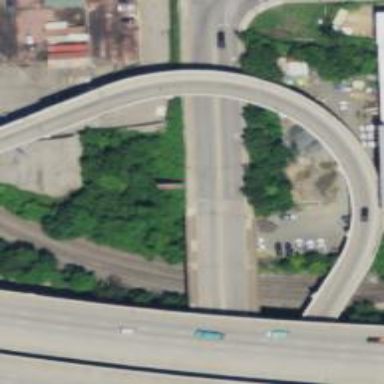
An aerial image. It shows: Asphalt road on secondary bridge.